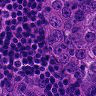
Metastatic tissue present: yes